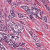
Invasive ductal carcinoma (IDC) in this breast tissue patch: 1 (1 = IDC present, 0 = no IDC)